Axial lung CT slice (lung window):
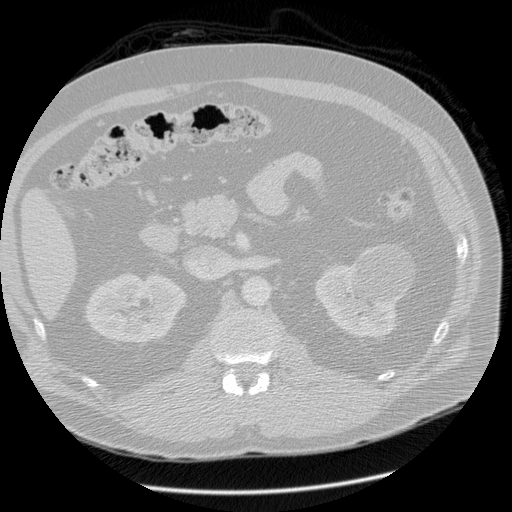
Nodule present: no